Field crop: maize
Growth stage: 2
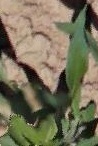
Species: maize